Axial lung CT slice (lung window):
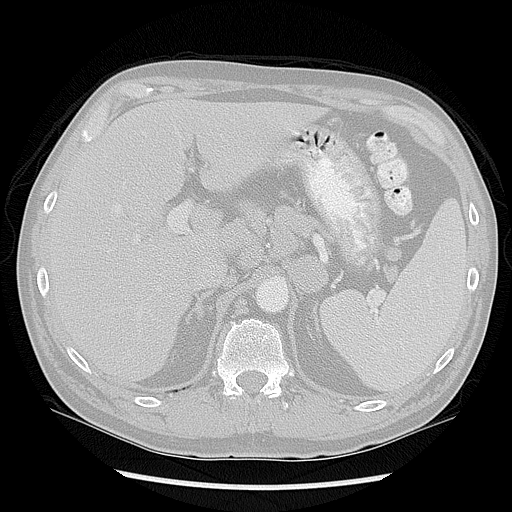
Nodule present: no